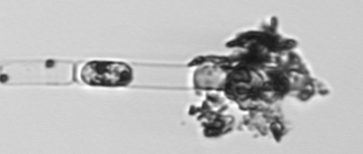
Label: Guinardia_delicatula_TAG_internal_parasite